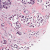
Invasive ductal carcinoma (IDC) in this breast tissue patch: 1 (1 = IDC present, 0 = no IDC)